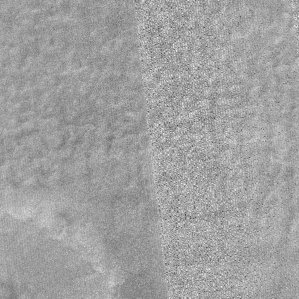
Label: frost